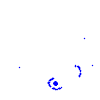
Particle: proton